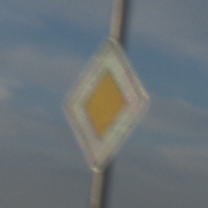
Verkehrszeichen: Vorfahrtsstrasse
Umgebung: Outdoor, Nature
Tageszeit: SunriseSunset
Wetter: PartlyCloudy
Licht: Natural
Jahreszeit: NotSpecified
Kontrast: MediumContrast